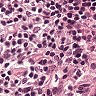
Metastatic tissue present: no